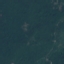
Land use / land cover: Forest